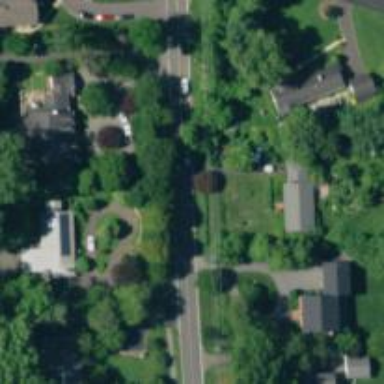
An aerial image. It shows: Driveway.